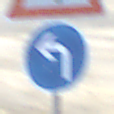
Verkehrszeichen: VorgeschriebeneFahrtrichtungLinks
Zusatzzeichen oben: Lichtzeichenanlage
Umgebung: Outdoor, Urban
Tageszeit: SunriseSunset
Wetter: Clear
Licht: Natural
Jahreszeit: NotSpecified
Kontrast: MediumContrast